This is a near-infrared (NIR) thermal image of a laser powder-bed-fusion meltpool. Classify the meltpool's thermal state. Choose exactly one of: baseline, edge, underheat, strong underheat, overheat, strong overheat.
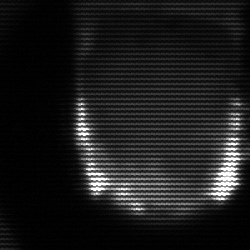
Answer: baseline